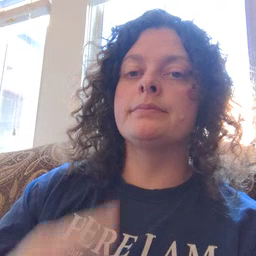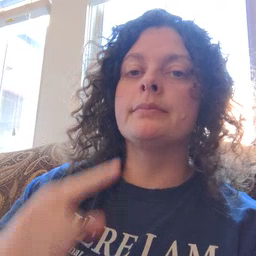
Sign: hear